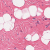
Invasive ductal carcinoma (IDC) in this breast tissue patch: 0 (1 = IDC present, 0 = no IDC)